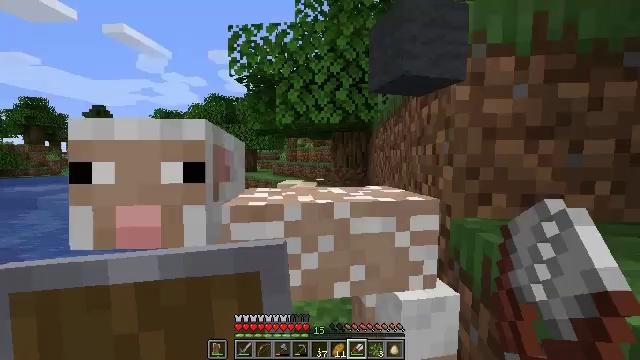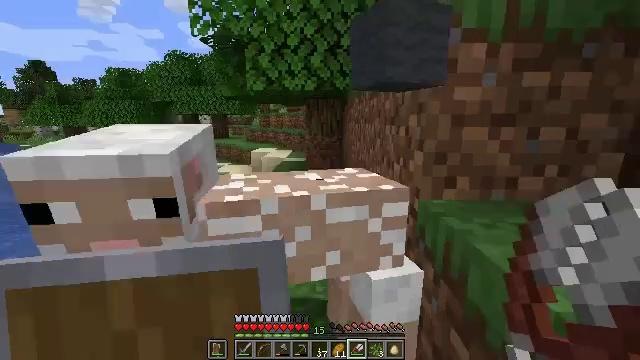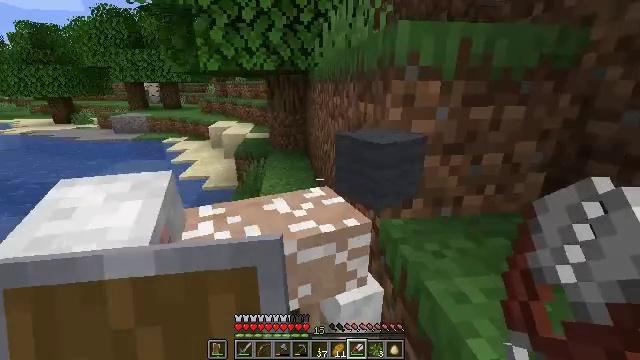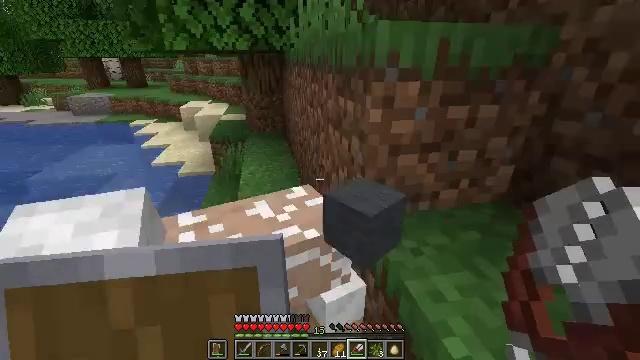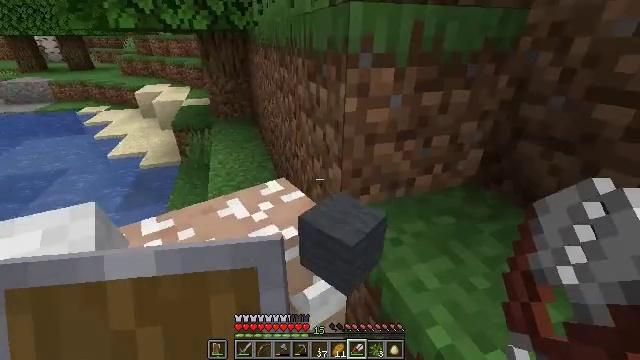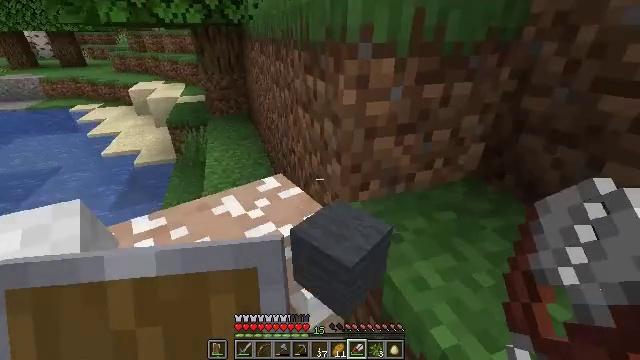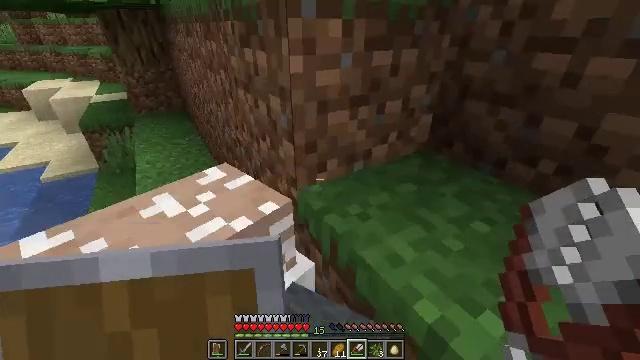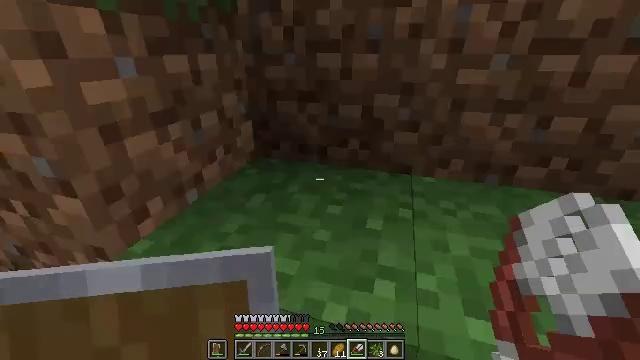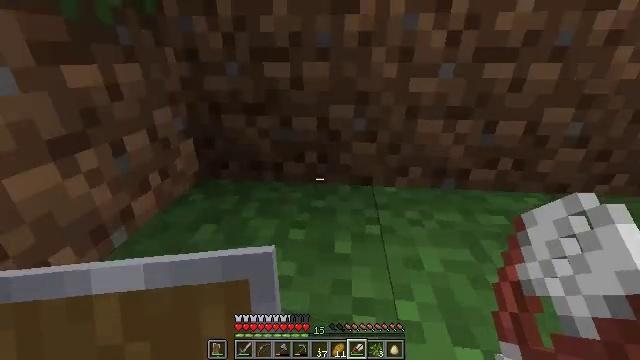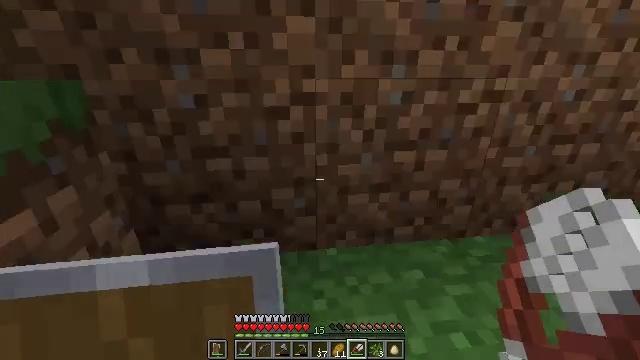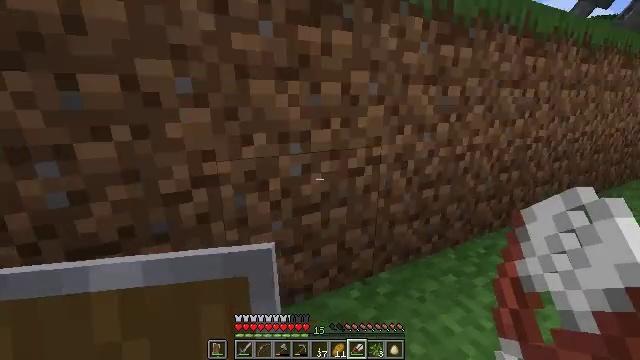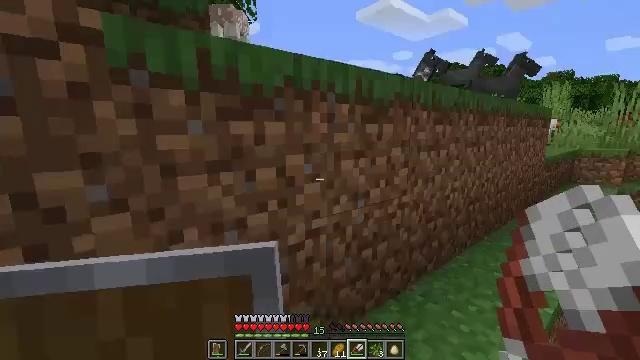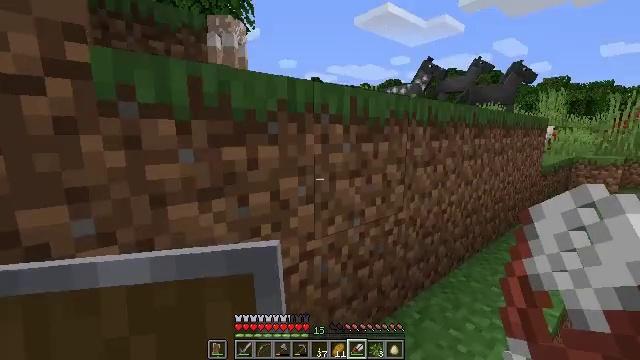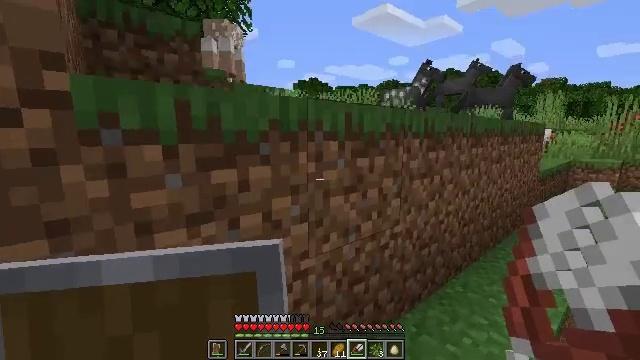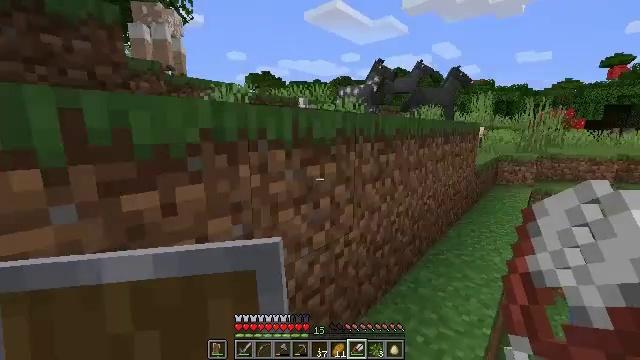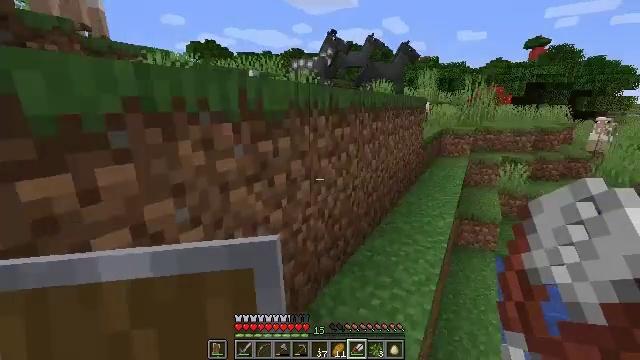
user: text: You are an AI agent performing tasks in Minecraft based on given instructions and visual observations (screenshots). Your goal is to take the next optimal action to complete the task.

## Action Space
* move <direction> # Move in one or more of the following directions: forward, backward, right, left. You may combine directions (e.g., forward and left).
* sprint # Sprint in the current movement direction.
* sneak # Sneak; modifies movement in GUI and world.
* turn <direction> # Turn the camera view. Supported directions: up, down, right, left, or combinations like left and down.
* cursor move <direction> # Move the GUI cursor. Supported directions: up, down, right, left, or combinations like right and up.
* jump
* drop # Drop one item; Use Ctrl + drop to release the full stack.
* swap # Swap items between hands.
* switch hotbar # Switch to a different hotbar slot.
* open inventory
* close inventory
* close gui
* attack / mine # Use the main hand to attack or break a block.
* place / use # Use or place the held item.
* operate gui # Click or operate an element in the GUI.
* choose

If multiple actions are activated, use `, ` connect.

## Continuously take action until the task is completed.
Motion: motion action
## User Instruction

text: Craft a yellow bed.
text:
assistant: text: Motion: move forward, turn right and down, use / place, jump
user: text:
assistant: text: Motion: move forward, turn right and down, jump
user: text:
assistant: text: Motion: move forward, turn right and down
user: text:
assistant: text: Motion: move forward, turn right and down
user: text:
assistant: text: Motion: move forward
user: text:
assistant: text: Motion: move forward, turn right and down
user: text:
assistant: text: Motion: move forward, turn right and up
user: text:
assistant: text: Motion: move forward, turn right and up
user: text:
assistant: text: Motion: move forward, turn right and up, jump
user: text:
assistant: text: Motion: move forward, turn right and up, jump
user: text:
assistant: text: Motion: move forward, turn right and up, jump
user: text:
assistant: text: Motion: move forward
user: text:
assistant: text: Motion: move forward
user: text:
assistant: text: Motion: move forward, turn right and down
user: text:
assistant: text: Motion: move forward, turn right and down
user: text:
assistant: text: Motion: move forward, turn right and down
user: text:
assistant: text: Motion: move forward, turn right
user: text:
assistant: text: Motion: move forward, turn right
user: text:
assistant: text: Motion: move forward
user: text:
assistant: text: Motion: move forward, turn up
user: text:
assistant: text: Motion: move forward, sprint
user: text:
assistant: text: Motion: move forward, sprint
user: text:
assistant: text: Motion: move forward, turn up
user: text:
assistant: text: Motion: move forward, turn right and up
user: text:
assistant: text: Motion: move forward
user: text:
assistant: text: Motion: move forward
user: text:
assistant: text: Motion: move forward
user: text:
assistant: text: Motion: move forward
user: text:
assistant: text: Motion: move forward
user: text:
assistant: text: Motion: move forward